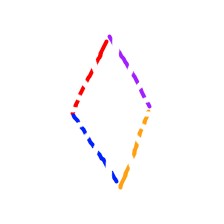
Shape: rhombus